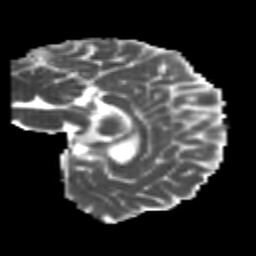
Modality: MD
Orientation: sagittal
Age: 25
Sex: female
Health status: healthy
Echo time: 0.074 s